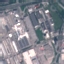
Land use / land cover: Industrial